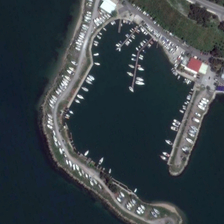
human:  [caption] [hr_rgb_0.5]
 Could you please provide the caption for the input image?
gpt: there are many different boats in the big port .

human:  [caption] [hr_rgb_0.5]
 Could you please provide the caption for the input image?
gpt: many boats are in a port near some green plants .

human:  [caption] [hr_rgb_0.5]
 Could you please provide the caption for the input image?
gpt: many boats are in a port near some green plants .

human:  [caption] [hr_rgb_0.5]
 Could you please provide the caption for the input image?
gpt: there are many different boats in the big port .

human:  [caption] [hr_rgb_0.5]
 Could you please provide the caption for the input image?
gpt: many boats are in a port near some green plants .